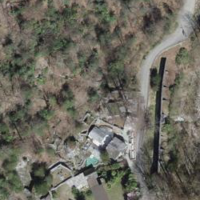
EUNIS habitat code: 41
Species observed at this site:
Impatiens balfourii